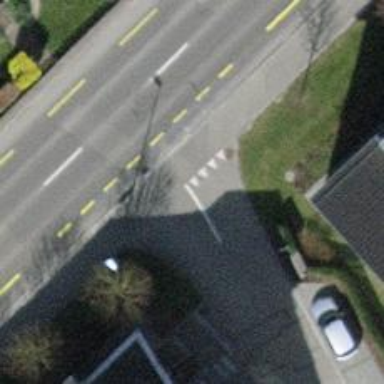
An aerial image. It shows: Asphalt road in residential area.